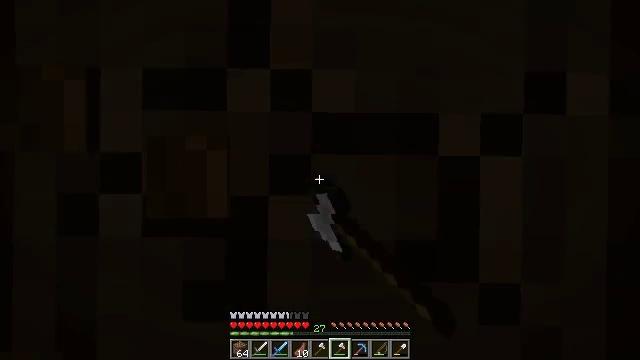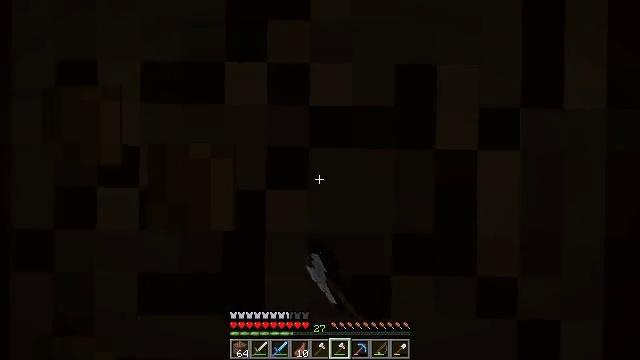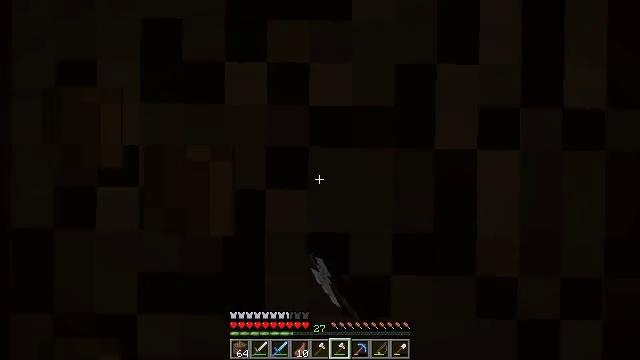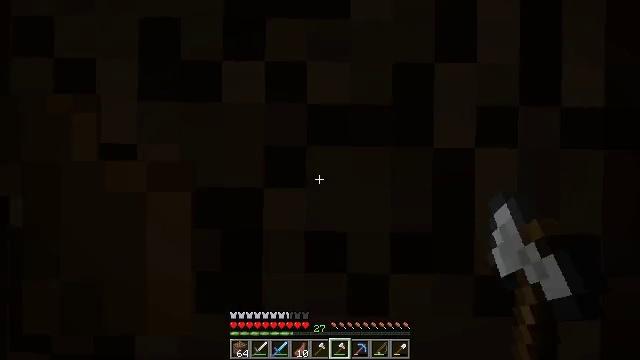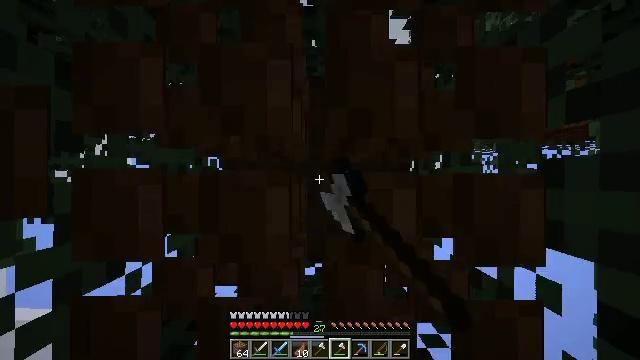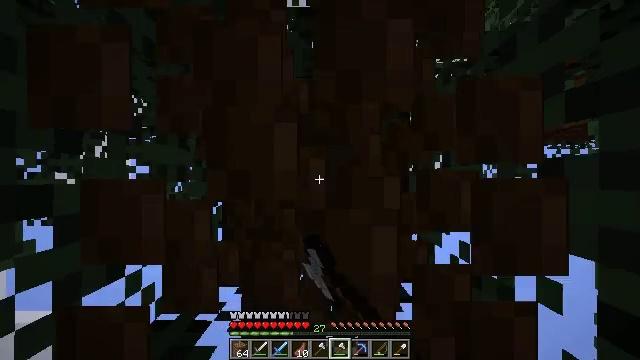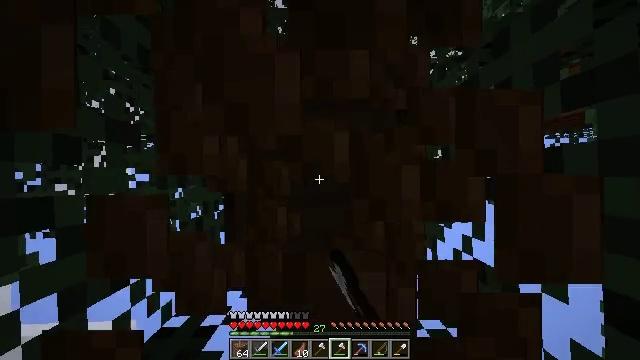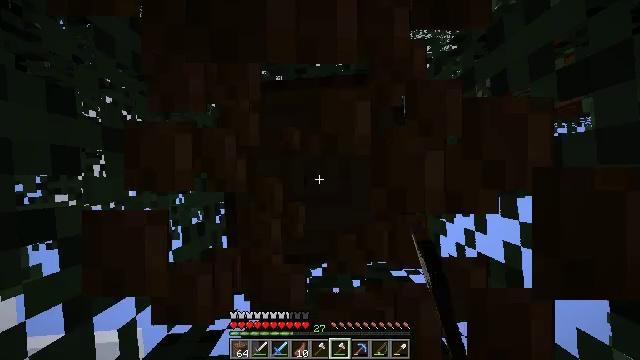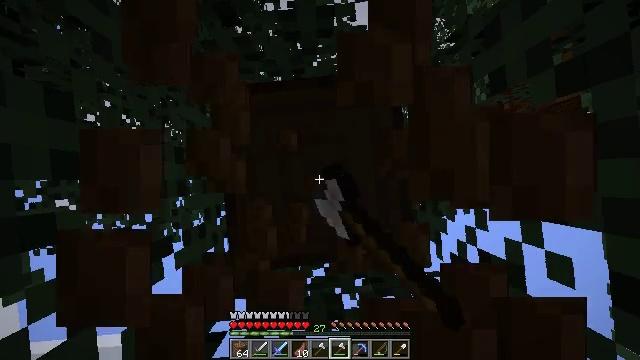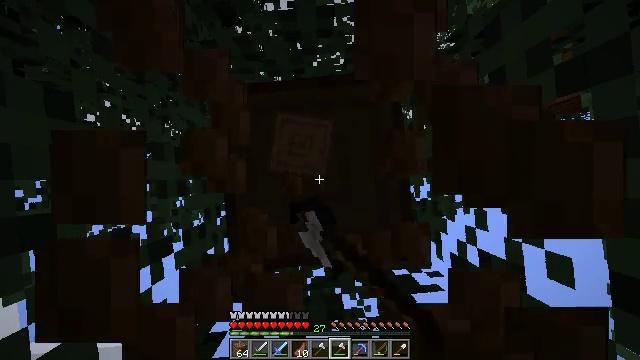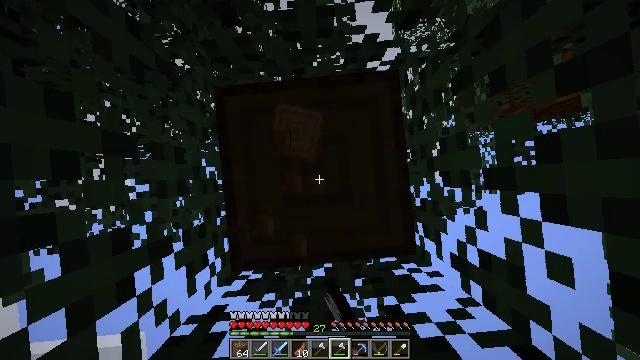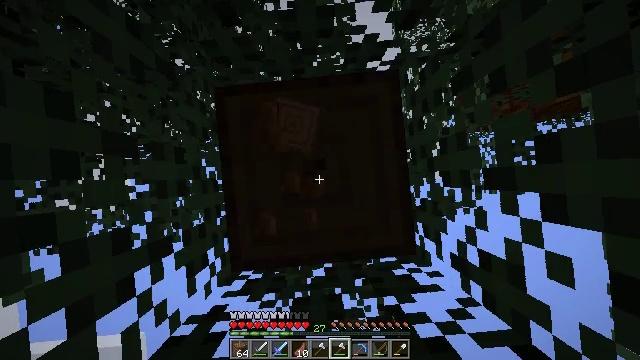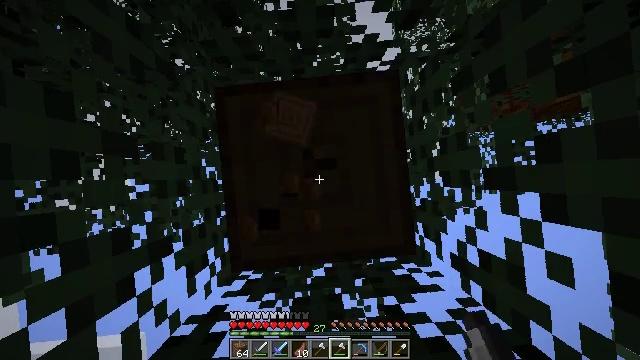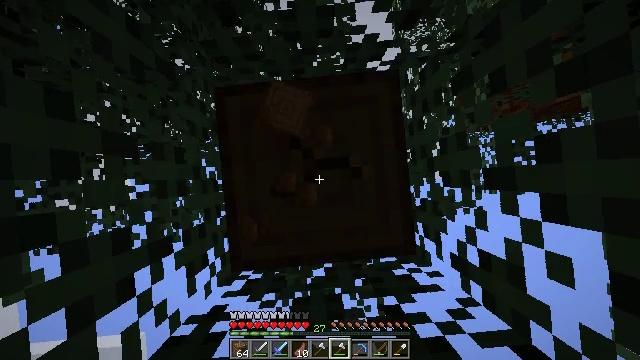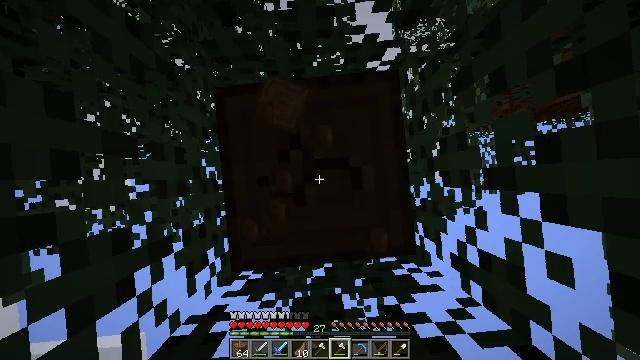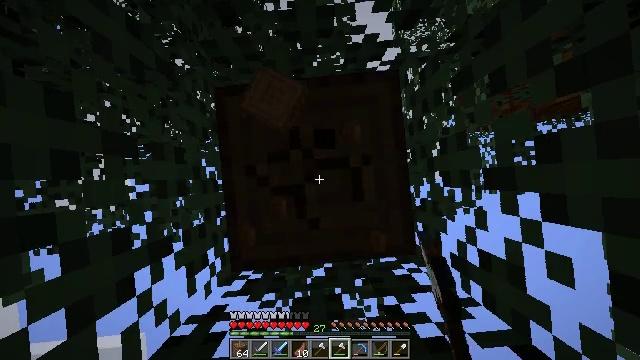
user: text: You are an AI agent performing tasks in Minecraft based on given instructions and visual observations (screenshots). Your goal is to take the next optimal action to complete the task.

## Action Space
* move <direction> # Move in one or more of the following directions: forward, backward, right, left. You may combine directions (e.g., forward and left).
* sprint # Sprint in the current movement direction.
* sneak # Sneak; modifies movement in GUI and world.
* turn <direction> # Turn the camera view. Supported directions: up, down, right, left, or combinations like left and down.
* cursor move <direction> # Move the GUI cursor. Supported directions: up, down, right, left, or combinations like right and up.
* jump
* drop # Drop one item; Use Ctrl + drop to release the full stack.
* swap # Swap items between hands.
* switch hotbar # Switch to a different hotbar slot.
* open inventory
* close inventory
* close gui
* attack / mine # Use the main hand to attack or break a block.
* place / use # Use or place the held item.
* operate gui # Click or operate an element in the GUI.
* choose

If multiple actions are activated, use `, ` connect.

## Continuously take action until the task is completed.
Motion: motion action
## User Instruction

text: Gather spruce log by chopping the tree.
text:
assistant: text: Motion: attack / mine
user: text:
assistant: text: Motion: attack / mine
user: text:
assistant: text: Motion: attack / mine
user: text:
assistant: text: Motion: attack / mine
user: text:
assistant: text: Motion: attack / mine
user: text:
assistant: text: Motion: turn left and up, attack / mine
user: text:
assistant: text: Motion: turn left and up, attack / mine
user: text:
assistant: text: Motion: turn left and up, attack / mine
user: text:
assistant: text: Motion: attack / mine
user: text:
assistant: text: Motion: attack / mine
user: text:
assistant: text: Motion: attack / mine
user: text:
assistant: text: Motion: attack / mine
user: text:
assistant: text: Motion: attack / mine
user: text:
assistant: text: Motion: attack / mine
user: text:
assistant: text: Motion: attack / mine
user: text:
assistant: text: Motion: attack / mine
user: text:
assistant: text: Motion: attack / mine
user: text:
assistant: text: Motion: attack / mine
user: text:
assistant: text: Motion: attack / mine
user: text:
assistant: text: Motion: attack / mine
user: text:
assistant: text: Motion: attack / mine
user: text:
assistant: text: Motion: attack / mine
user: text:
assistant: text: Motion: attack / mine
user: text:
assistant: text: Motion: attack / mine
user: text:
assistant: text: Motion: attack / mine